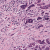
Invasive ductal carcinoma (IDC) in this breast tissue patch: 1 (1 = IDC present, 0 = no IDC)